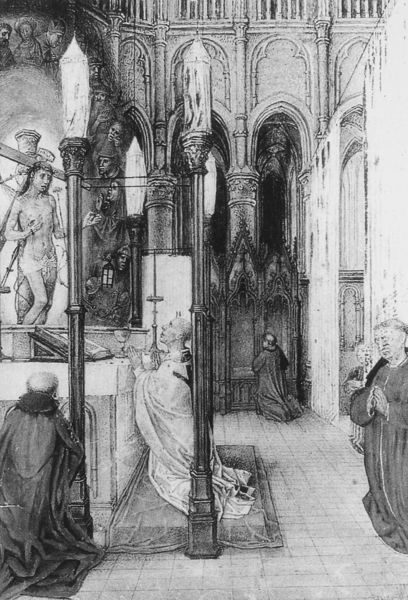
Titel: Gregorsmesse an einem Fastensonntag
Künstler: Meister der Maria von Burgund
Institution: Brüssel, Bibliothèque Royale
Schlagwörter: menschen, grau, laterne, raum, säule, säulen, zeichnung, bibel, hände, innenraum, kirche, gewand, kutte, innen, gotik, krug, bischof, detail, kerzen, leuchter, flamme, buch, kreuz, weinglas, schwarzweiß, knien, beten, gebet, altar, kathedrale, kapitell, dienste, gotisch, spitzbogen, christus, jesus, kreuzigung, knieend, kniend, priester, mönch, erscheinung, geistliche, mönche, heilige, betend, christen, kandelaber, franziskaner, tonsur, retabel, schmerzensmann, beter, weinkrug, seitenaltar, beichtstuhl, kreuzz, nonnenköpfe, nonnenkopf, gottik